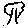
Label: tree